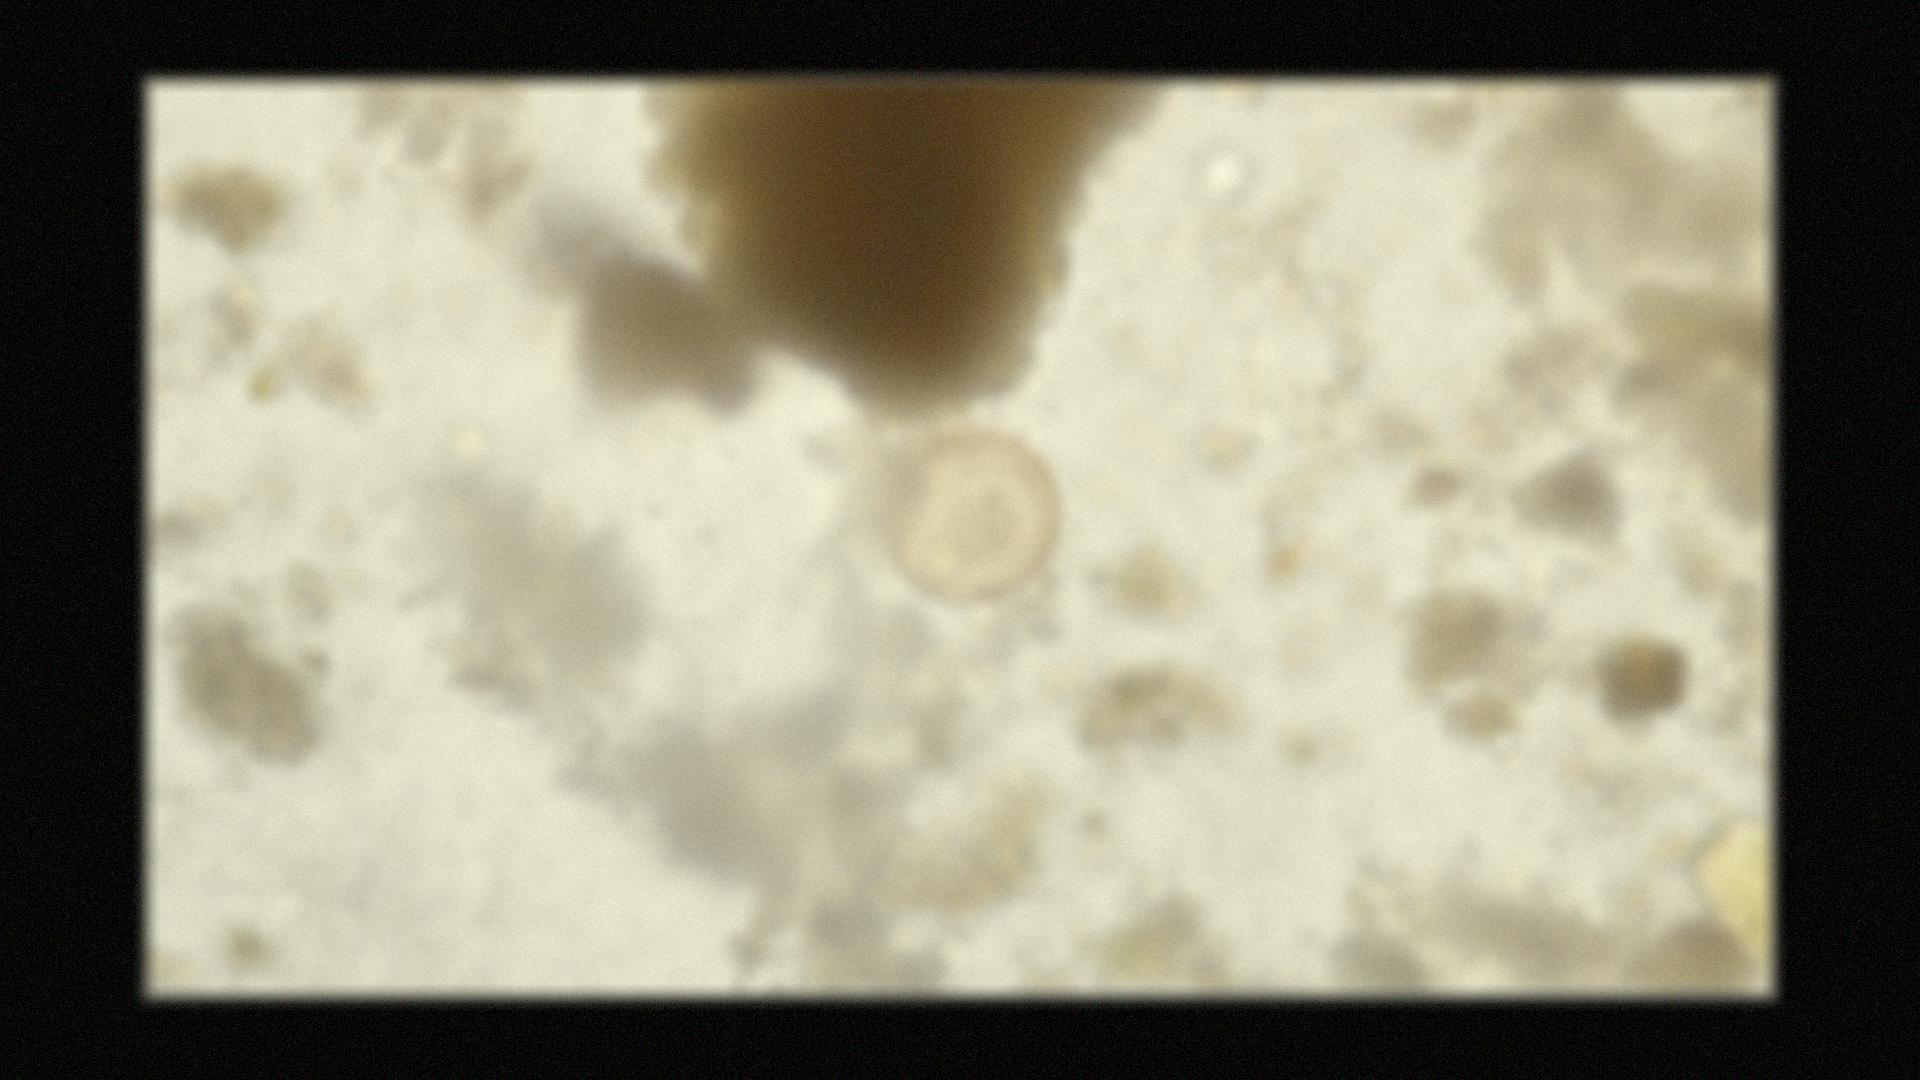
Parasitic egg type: Hymenolepis diminuta